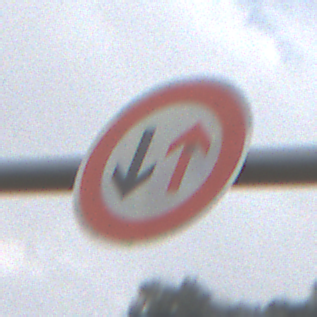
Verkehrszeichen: VorrangDesGegenverkehrs
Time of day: MorningAfternoon
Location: Outdoor (Nature)
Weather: Overcast
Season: NotSpecified
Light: Natural